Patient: sex M, age 19
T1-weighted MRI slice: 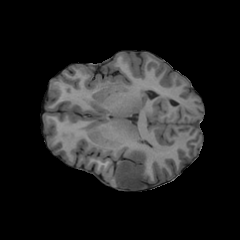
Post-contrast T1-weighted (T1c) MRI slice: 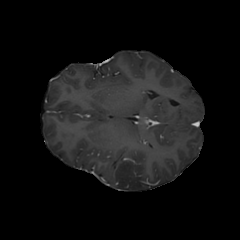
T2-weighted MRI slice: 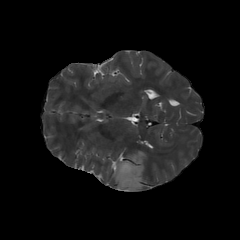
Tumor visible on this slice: yes
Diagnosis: Oligodendroglioma, IDH-mutant, 1p/19q-codeleted
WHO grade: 3